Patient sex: M
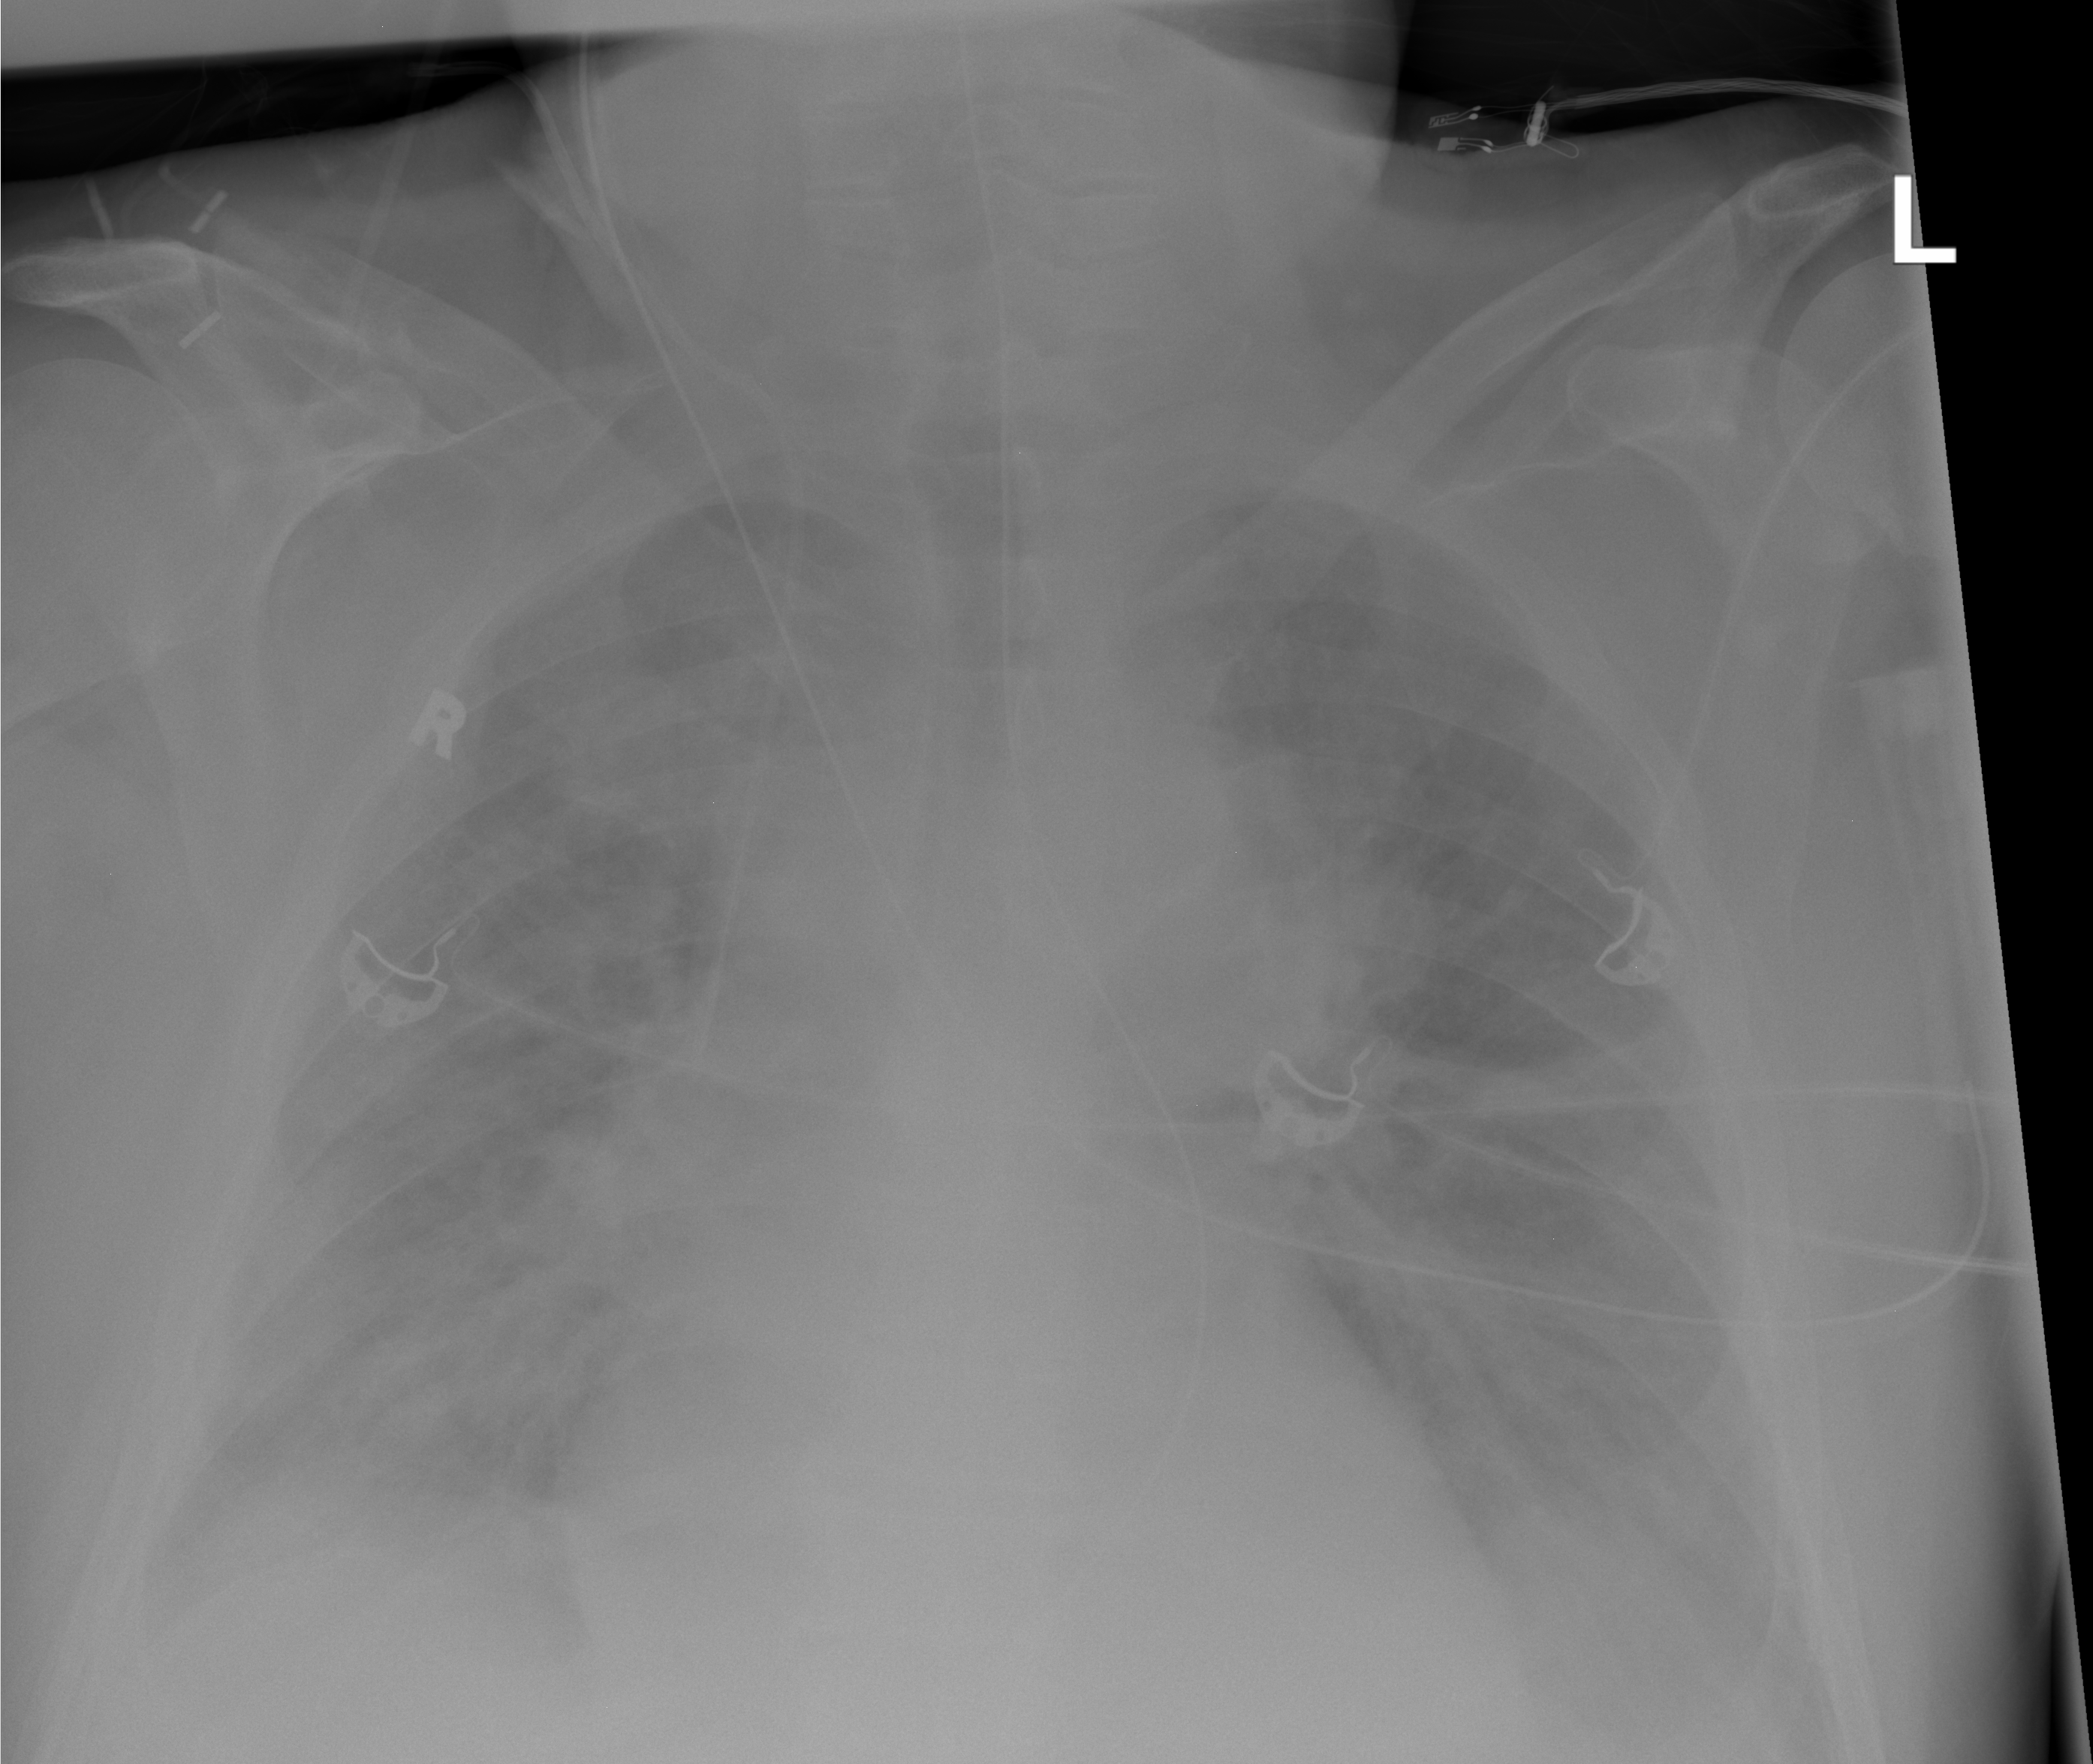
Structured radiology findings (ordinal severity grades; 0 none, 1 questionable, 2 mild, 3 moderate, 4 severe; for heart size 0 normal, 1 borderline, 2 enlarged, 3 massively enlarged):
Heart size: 2
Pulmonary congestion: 2
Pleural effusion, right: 3
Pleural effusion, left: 0
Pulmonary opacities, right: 3
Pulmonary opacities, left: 3
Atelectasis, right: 0
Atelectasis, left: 0